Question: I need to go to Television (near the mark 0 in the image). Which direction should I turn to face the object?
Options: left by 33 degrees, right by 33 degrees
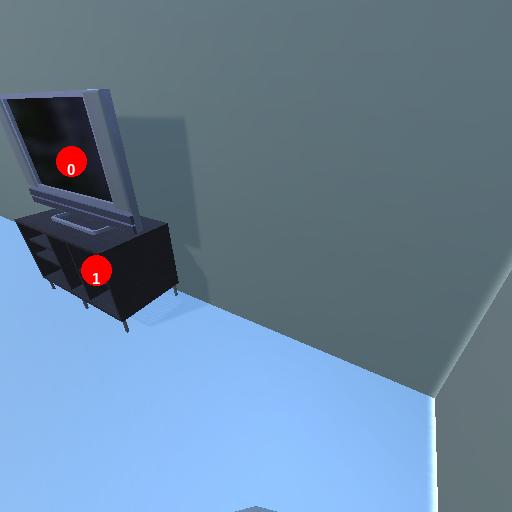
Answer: left by 33 degrees